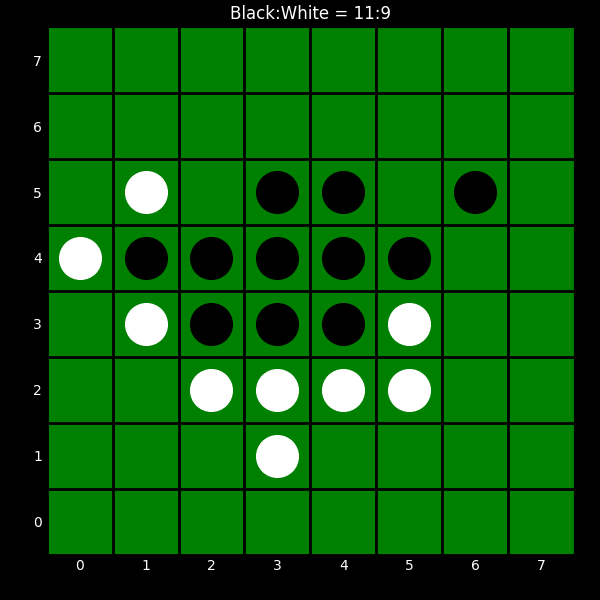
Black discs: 11
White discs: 9